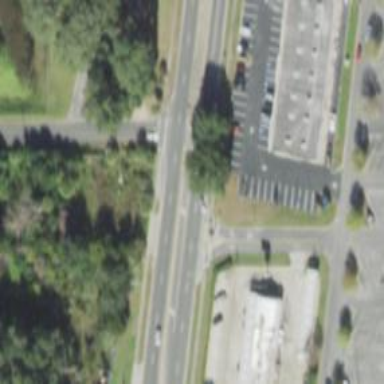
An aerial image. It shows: Marked crossing with lines on the road.